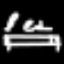
Label: bed